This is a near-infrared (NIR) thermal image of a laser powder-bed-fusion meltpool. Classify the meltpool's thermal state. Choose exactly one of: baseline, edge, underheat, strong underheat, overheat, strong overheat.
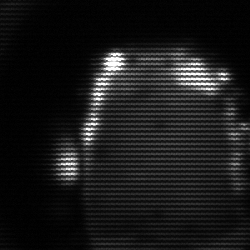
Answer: baseline